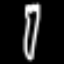
Label: fork